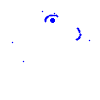
Particle: pion